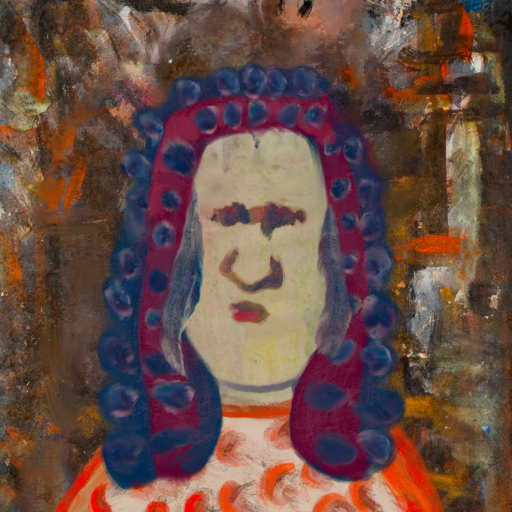
Background: GypsyQueen, Head And Neck Front: Hill_Girl, Face Front: In_The_Sun, Bust: Rupkatha, Hair Front: Hill_Girl, Head Accessory: Blank, Second Necklace: Blank, Necklace: Blank, Baby: Blank